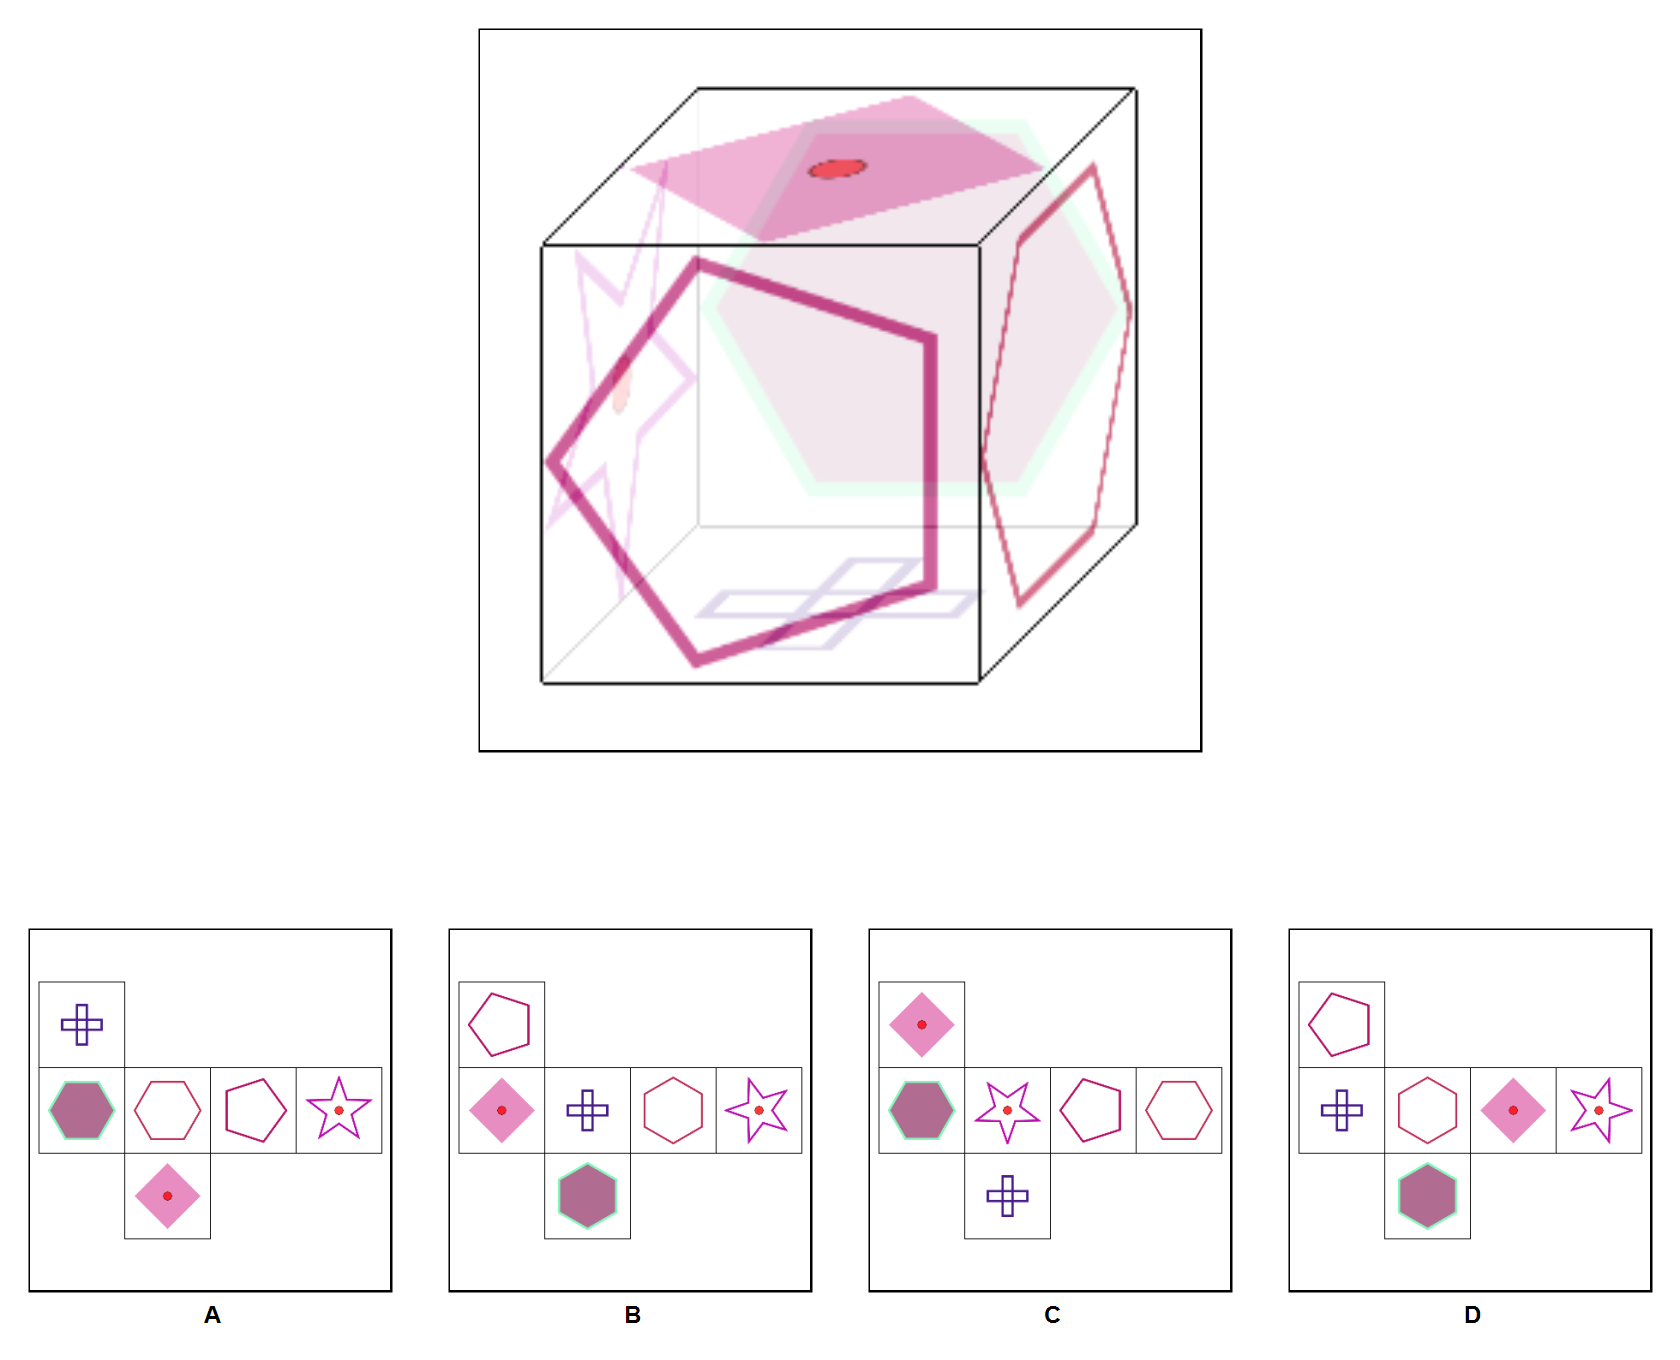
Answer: B